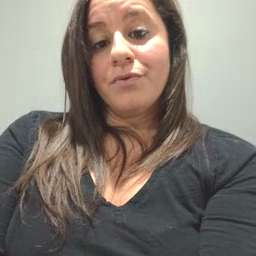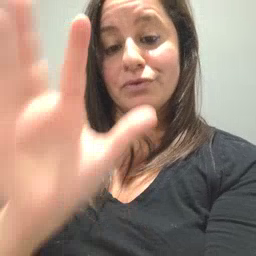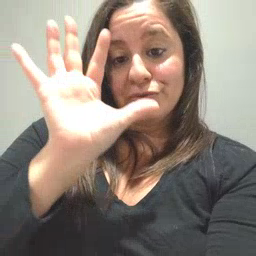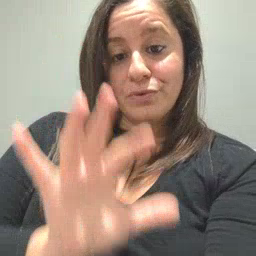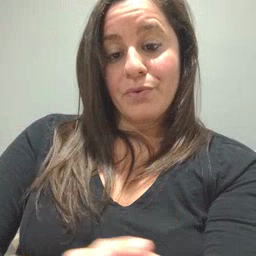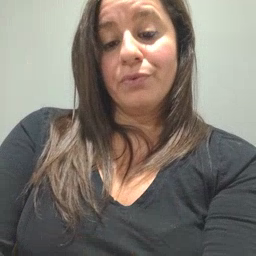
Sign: snow